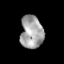
Tissue: skin
Cell type: Epithelial cells
Senescence score: 0.1644
Nuclear area (px): 731
Mean DAPI intensity: 163.186